Question: How to check if a program is running now or not by its title ? (using vb6)
Example :
'''
'check if there is a program contain a "Notepad" in its title
if (does "Notepad" running now ?) then
end if
'''

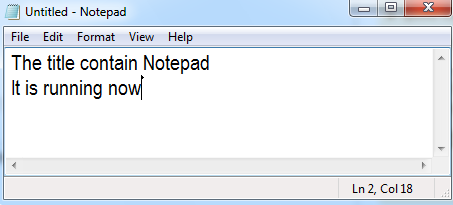
Answer: '''
''# preparation (in a separate module)
Private Declare Function FindWindow Lib "user32.dll" Alias "FindWindowA" (ByVal lpClassName As String, ByVal lpWindowName As String) As Long
Public Function FindWindowHandle(Caption As String) As Long
FindWindowHandle = FindWindow(vbNullString, Caption)
End Function
''# use (anywhere)
MsgBox FindWindowHandle("Untitled - Notepad")
'''
<URL>
The exact window caption must be known for this. The function will return <> 0 if a window with the given caption was found, 0 otherwise.
To find a window whose caption a certain string, you will need to enumerate all windows and look for the correct one yourself. This process is a little more complicated, but explained in great detail here: <URL>.